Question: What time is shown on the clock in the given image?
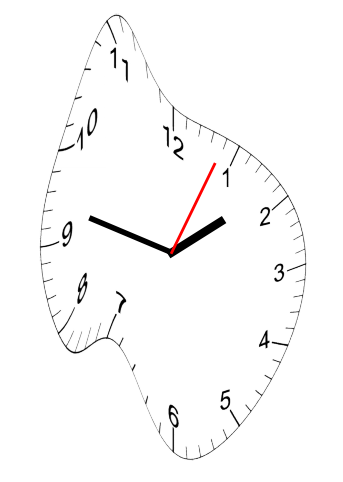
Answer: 01:47:04